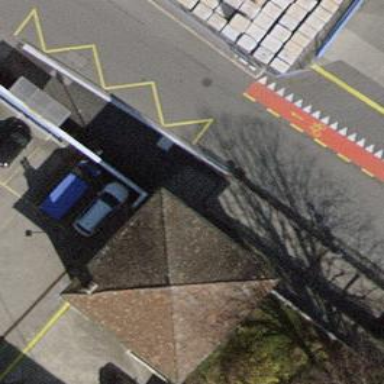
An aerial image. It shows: Platform for public transport with shelter.